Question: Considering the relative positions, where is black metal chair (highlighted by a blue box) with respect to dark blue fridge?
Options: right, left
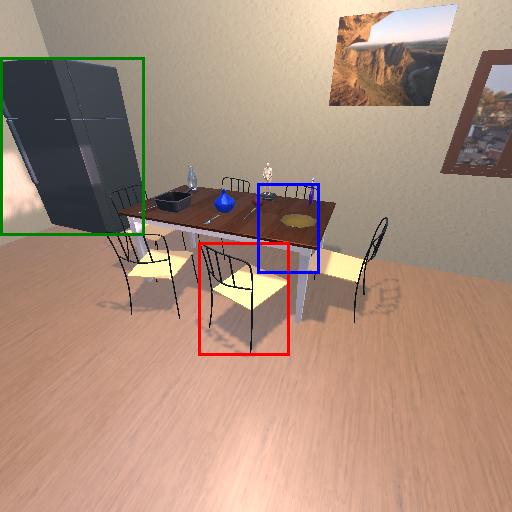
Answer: right